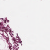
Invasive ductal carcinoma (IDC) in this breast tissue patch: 0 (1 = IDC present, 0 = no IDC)